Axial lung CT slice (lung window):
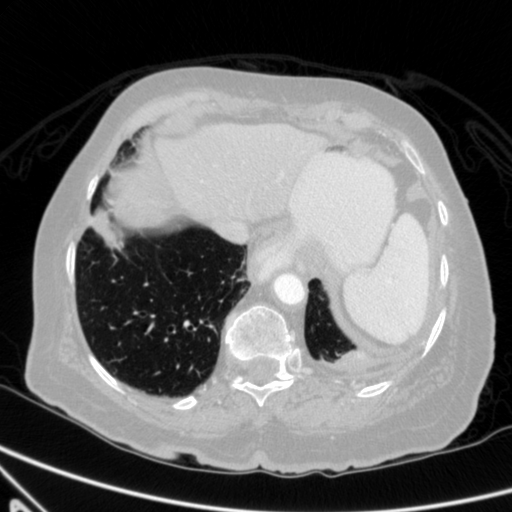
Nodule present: no